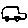
Label: car